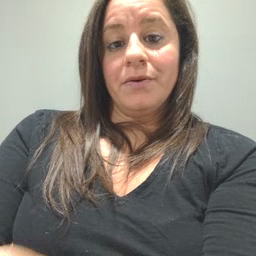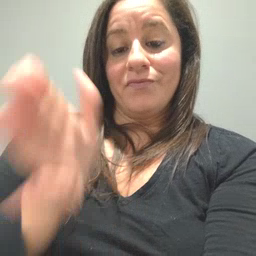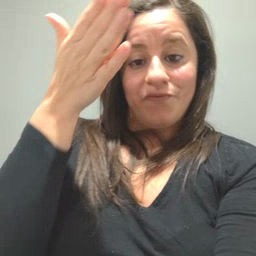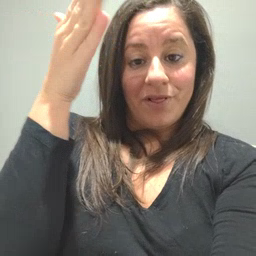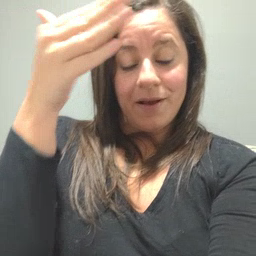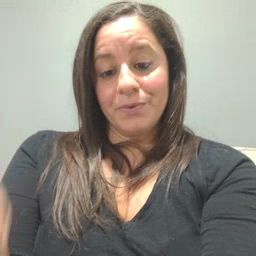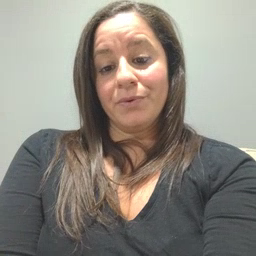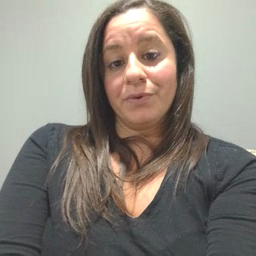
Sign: flag